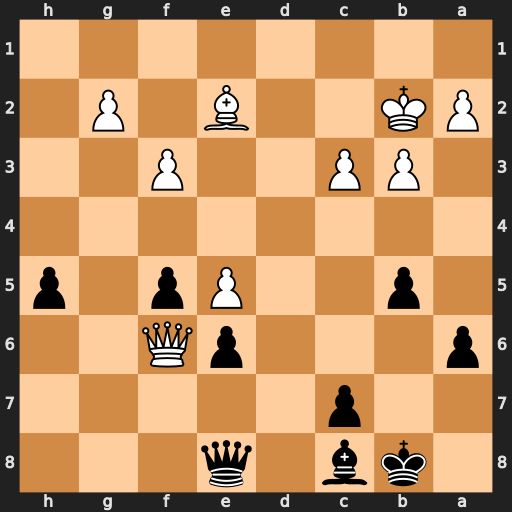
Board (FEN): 1kb1q3/2p5/p3pQ2/1p2Pp1p/8/1PP2P2/PK2B1P1/8
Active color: b
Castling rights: -
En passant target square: -
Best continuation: Qg8 Bf1 Qg3